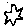
Label: star